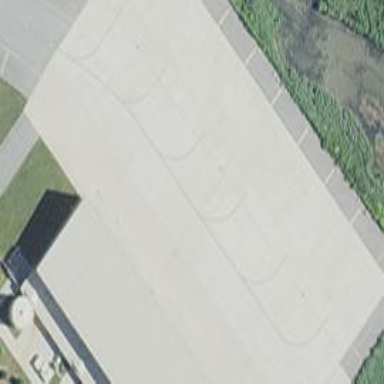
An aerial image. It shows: Image of taxiway at airport.